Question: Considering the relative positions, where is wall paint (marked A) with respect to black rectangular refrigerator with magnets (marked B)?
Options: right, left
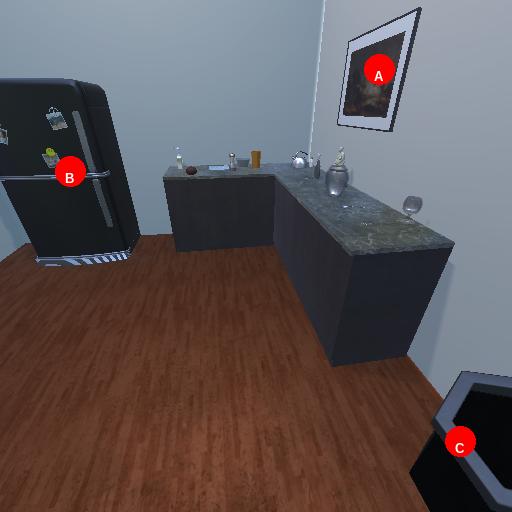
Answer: right